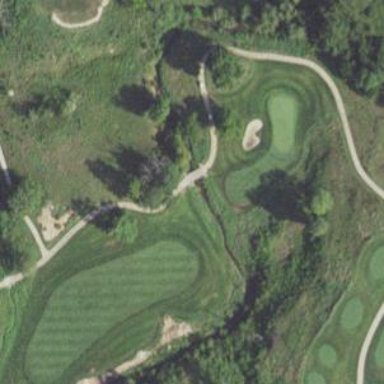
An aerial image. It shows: Service road on bridge designed for golf cartpath.